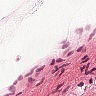
Metastatic tissue present: no